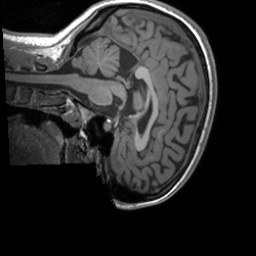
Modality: T1w
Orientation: sagittal
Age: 21
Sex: female
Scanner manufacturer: siemens
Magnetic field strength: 3 T
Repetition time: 1.9 s
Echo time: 0.00226 s